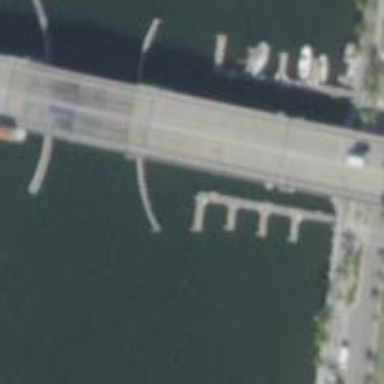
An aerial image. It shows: Movable bascule bridge over asphalt primary highway.